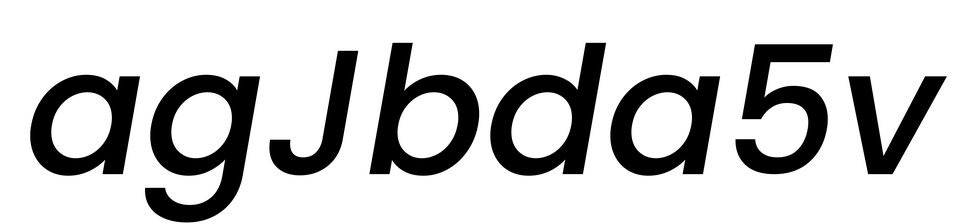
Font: Poppins-MediumItalic